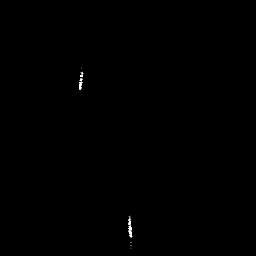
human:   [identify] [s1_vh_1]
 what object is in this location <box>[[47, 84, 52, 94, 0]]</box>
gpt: <ref>1 small ship at the bottom</ref>

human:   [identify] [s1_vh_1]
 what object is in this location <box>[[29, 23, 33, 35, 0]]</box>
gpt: <ref>1 small ship at the top</ref>